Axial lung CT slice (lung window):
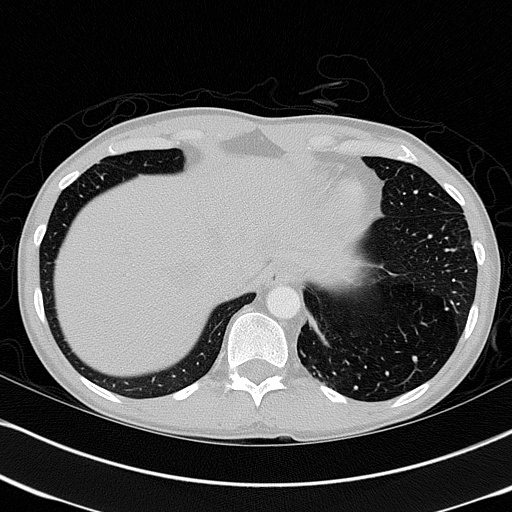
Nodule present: no